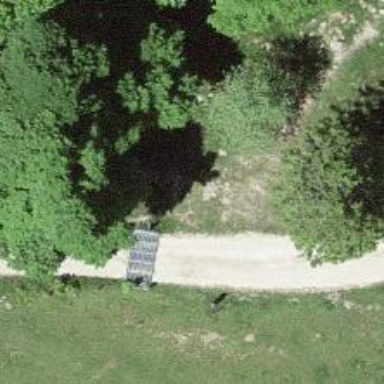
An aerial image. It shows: Cattle grid.